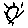
Label: sun